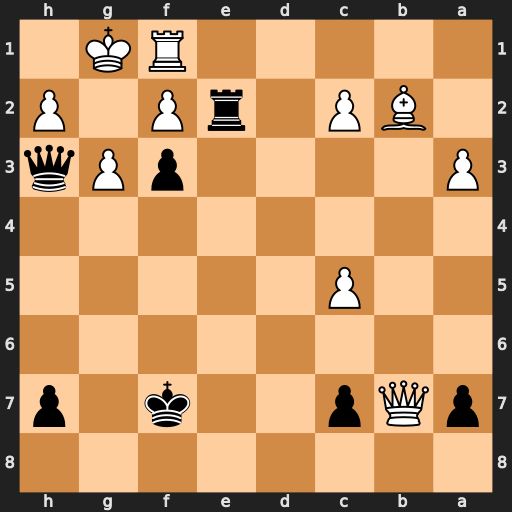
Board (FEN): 8/pQp2k1p/8/2P5/8/P4pPq/1BP1rP1P/5RK1
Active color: b
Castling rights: -
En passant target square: -
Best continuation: Qg2#